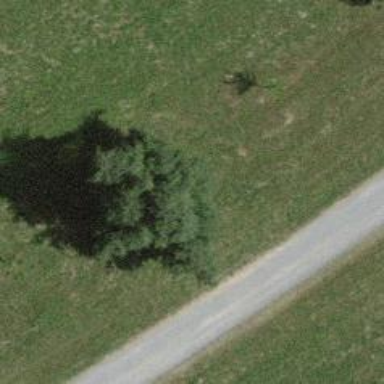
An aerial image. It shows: Beautiful tree in nature.